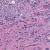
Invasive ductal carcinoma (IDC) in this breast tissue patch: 1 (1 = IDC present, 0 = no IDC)